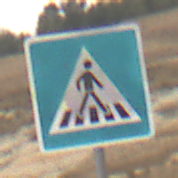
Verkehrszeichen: FussgaengerueberwegLinks
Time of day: MorningAfternoon
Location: Outdoor (Nature)
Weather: Overcast
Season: NotSpecified
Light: Natural